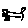
Label: cat